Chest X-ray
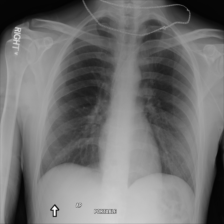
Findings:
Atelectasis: negative
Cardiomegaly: negative
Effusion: negative
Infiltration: negative
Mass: negative
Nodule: negative
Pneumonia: negative
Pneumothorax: negative
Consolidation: negative
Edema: negative
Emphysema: negative
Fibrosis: negative
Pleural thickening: negative
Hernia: negative